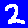
Digit: 2